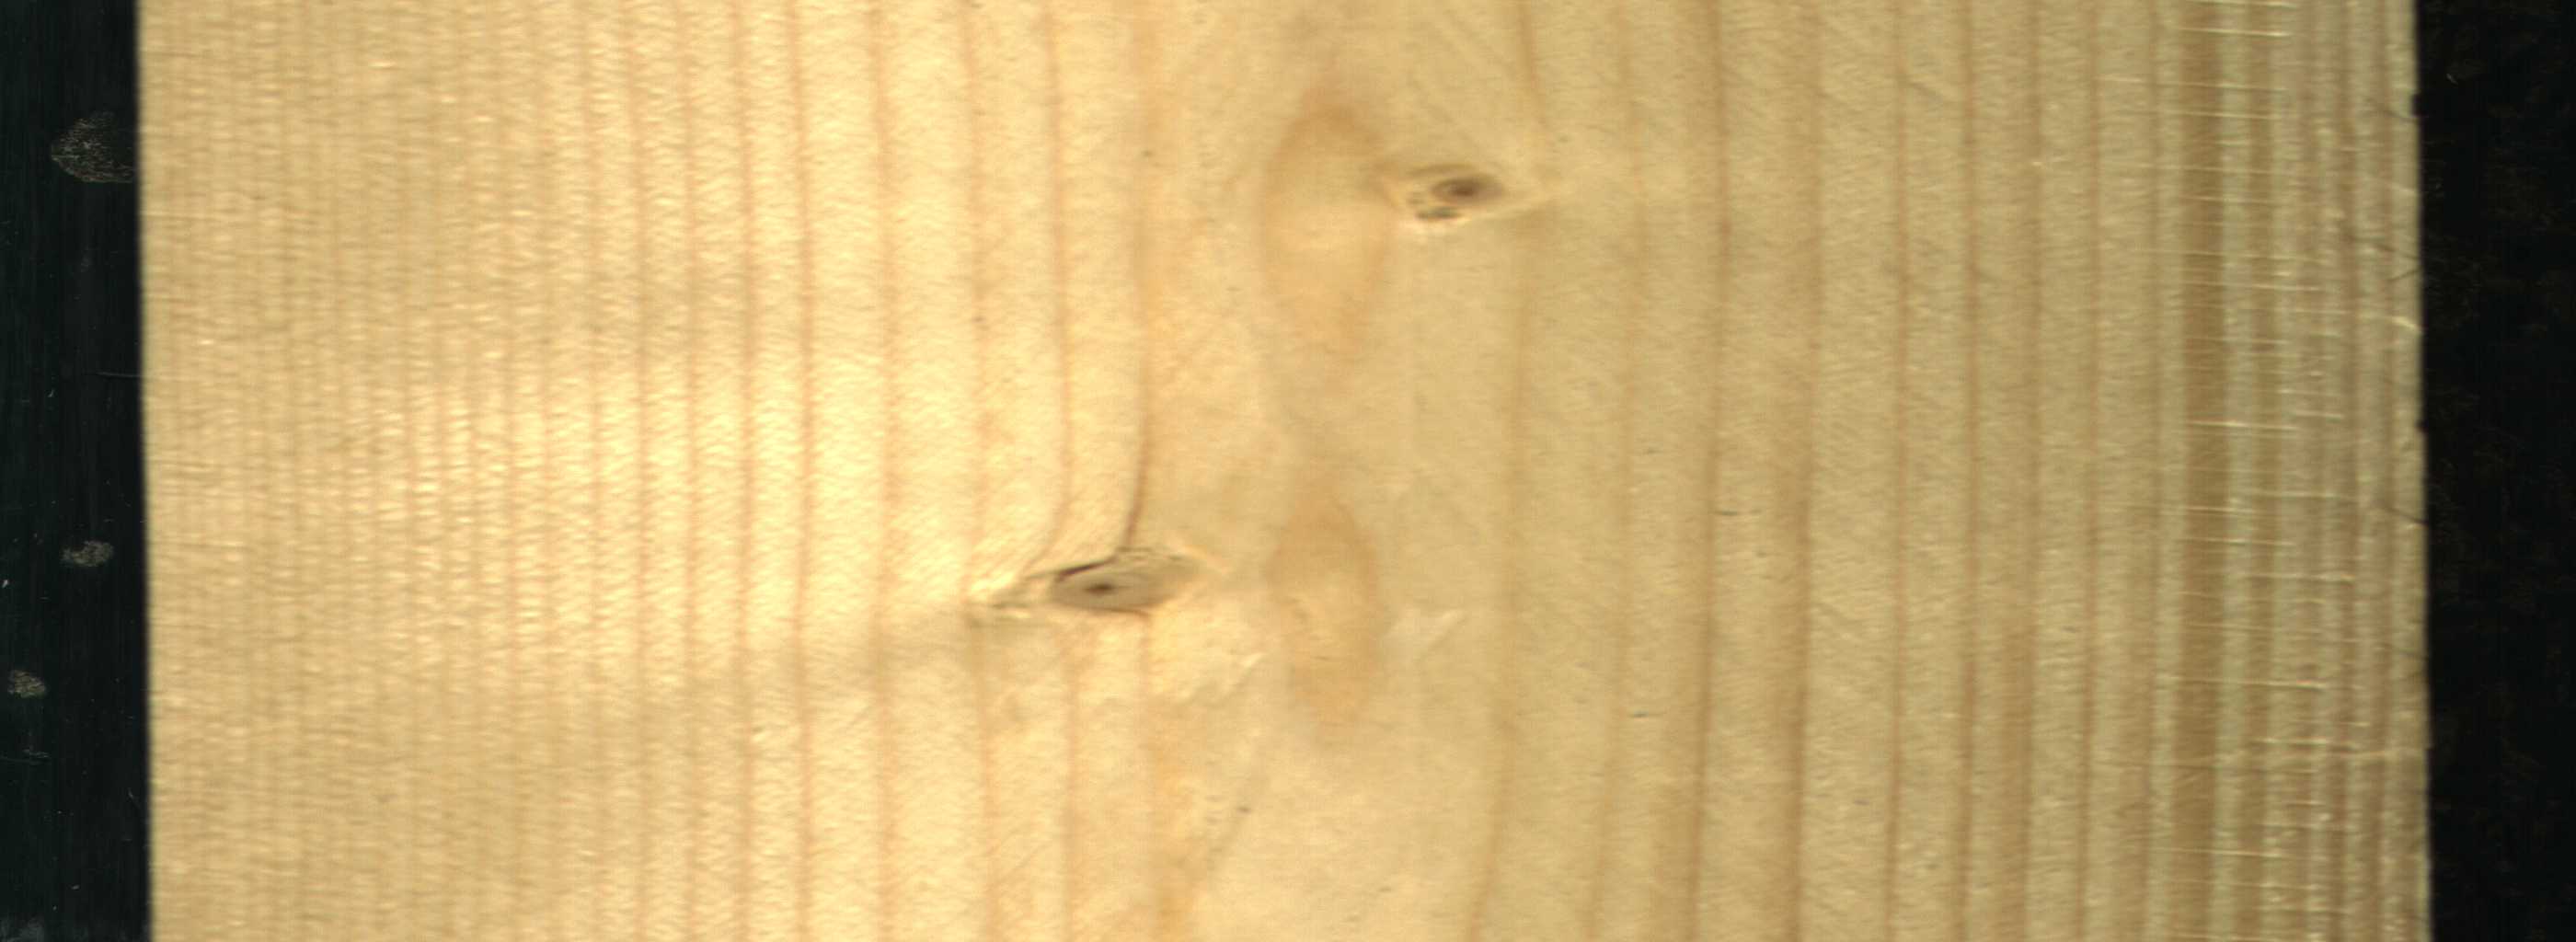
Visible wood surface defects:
Live_Knot
Live_Knot